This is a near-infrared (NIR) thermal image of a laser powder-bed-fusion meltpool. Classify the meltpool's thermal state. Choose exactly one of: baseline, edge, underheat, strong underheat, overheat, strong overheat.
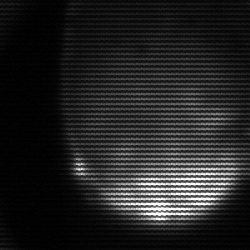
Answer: edge